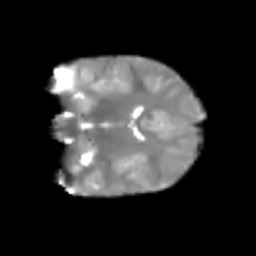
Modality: T2w
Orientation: coronal
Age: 7
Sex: female
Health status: healthy